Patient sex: M
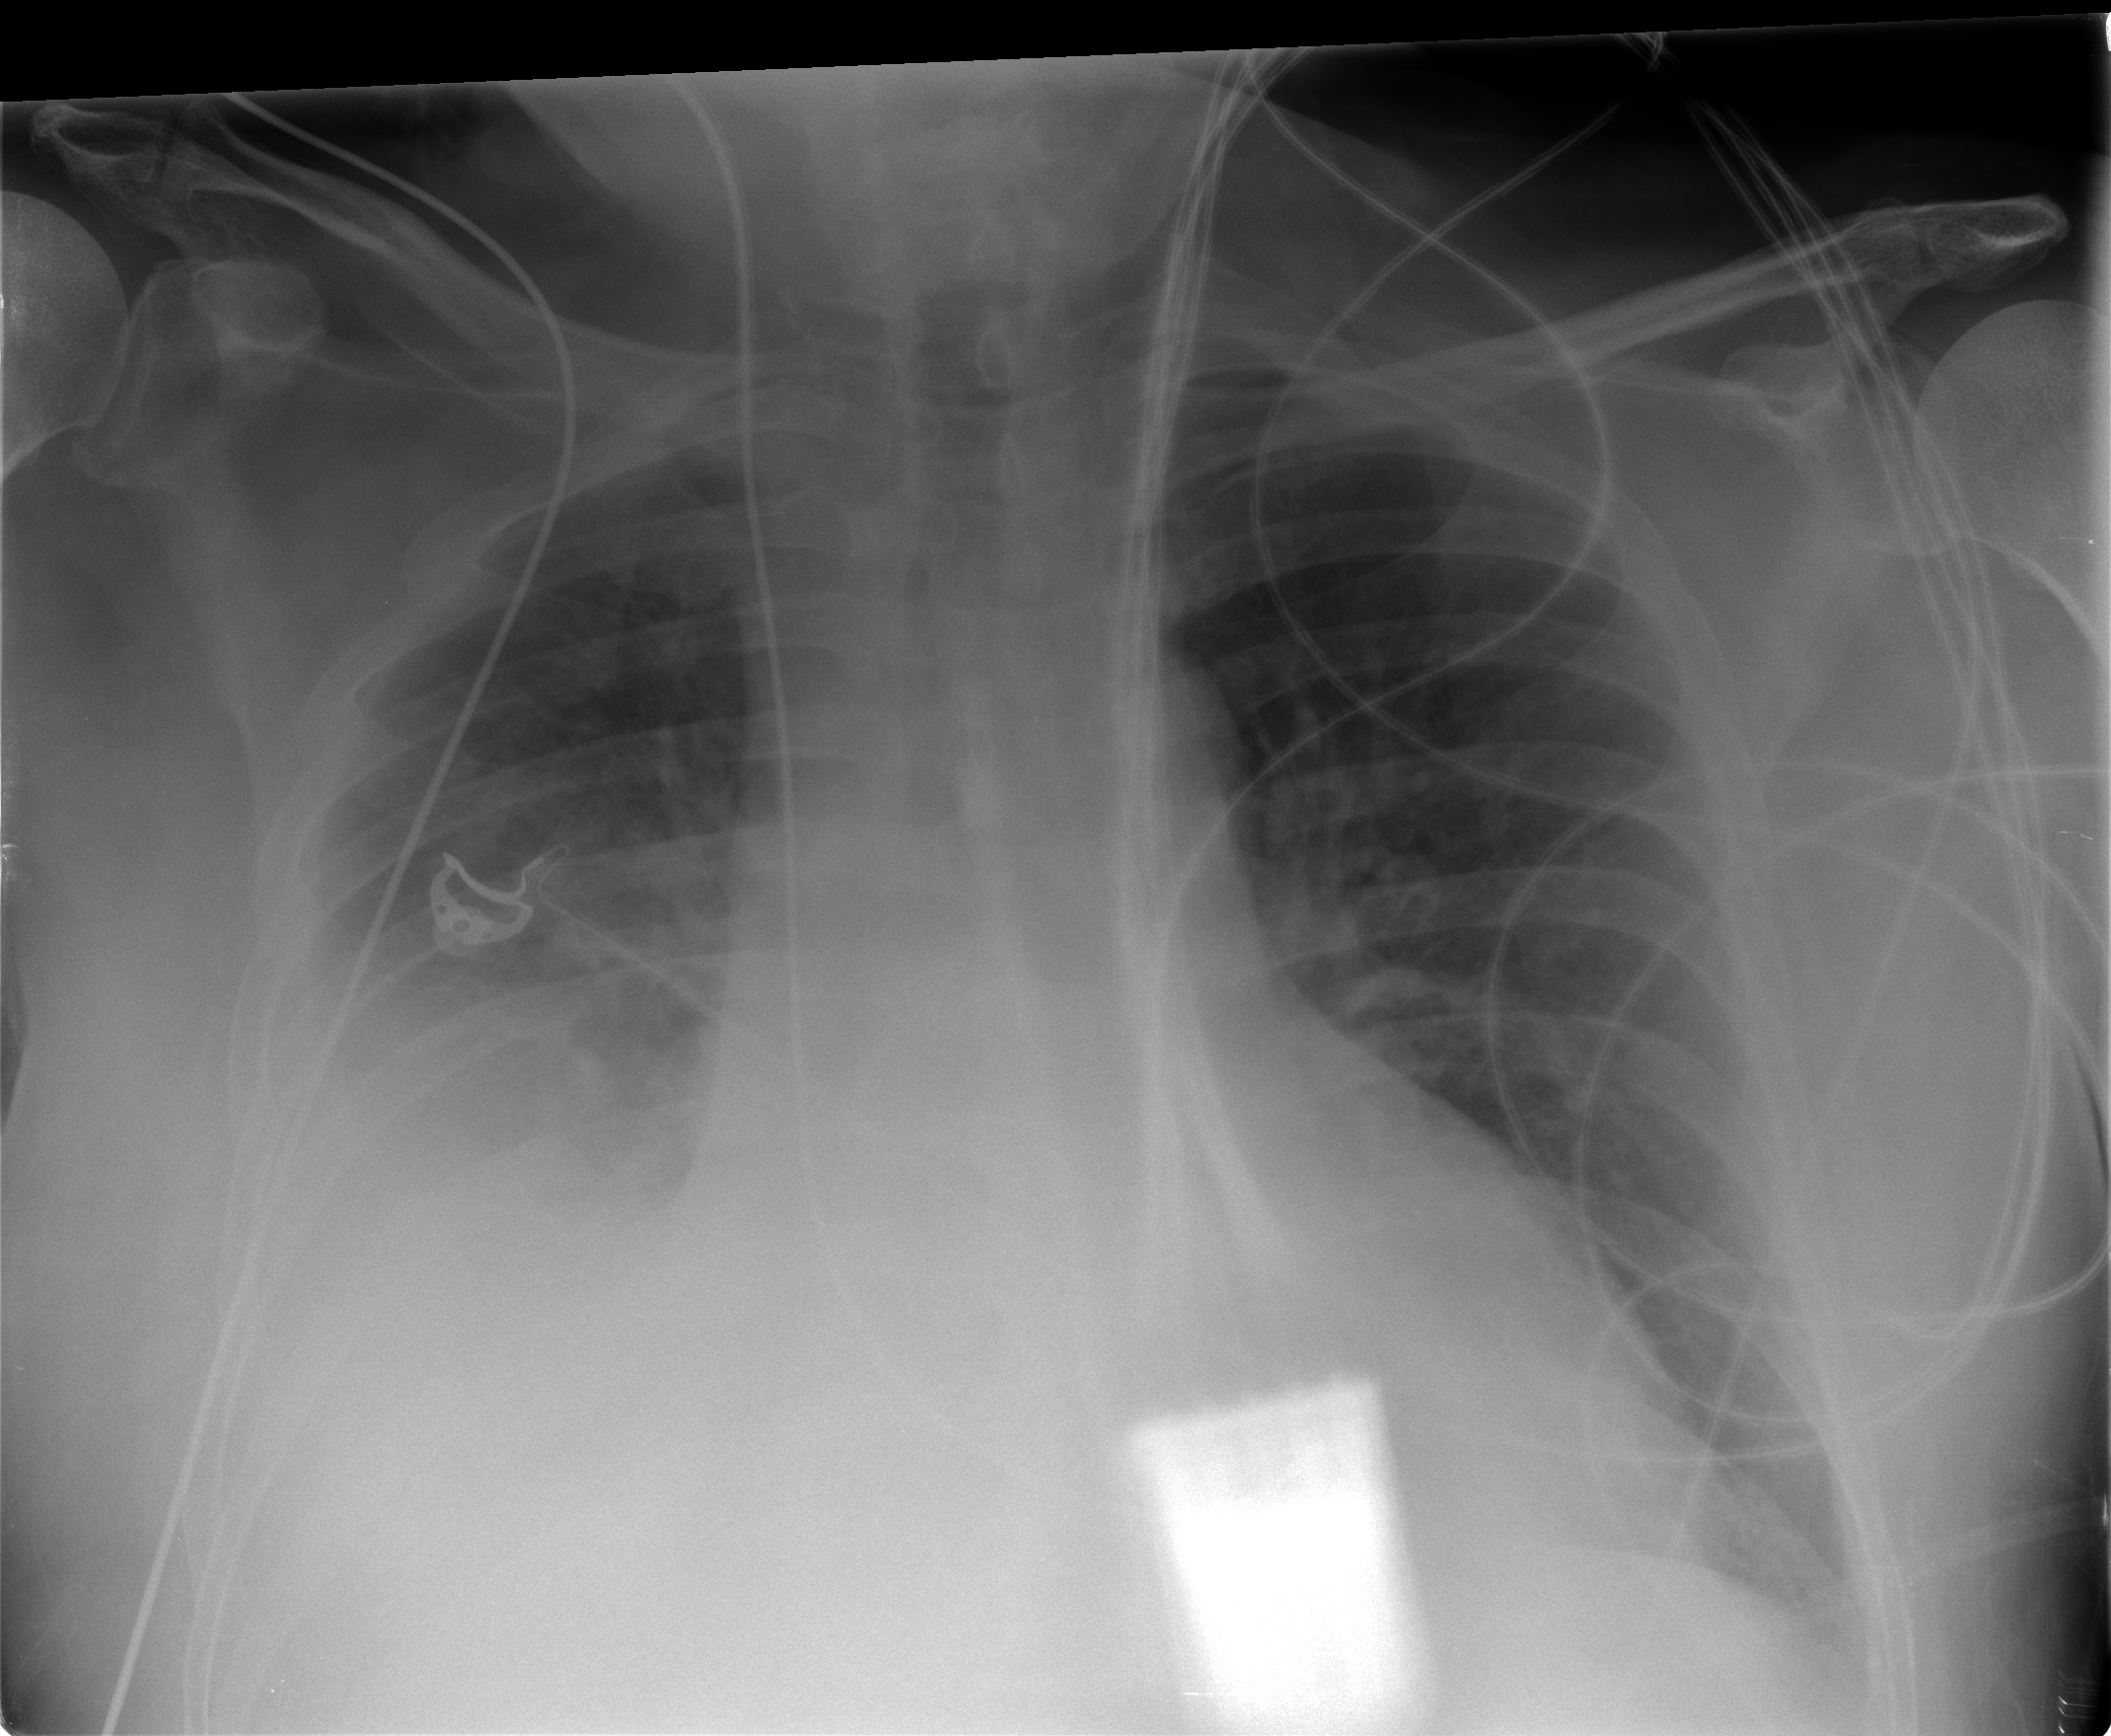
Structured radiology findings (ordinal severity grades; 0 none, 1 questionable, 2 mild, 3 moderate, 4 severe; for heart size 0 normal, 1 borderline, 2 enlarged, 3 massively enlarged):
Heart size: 2
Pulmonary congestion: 2
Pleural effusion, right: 3
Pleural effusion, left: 0
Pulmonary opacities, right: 1
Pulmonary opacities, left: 0
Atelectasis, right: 3
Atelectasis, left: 2